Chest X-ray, AP view. Patient: 40 years old, sex M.
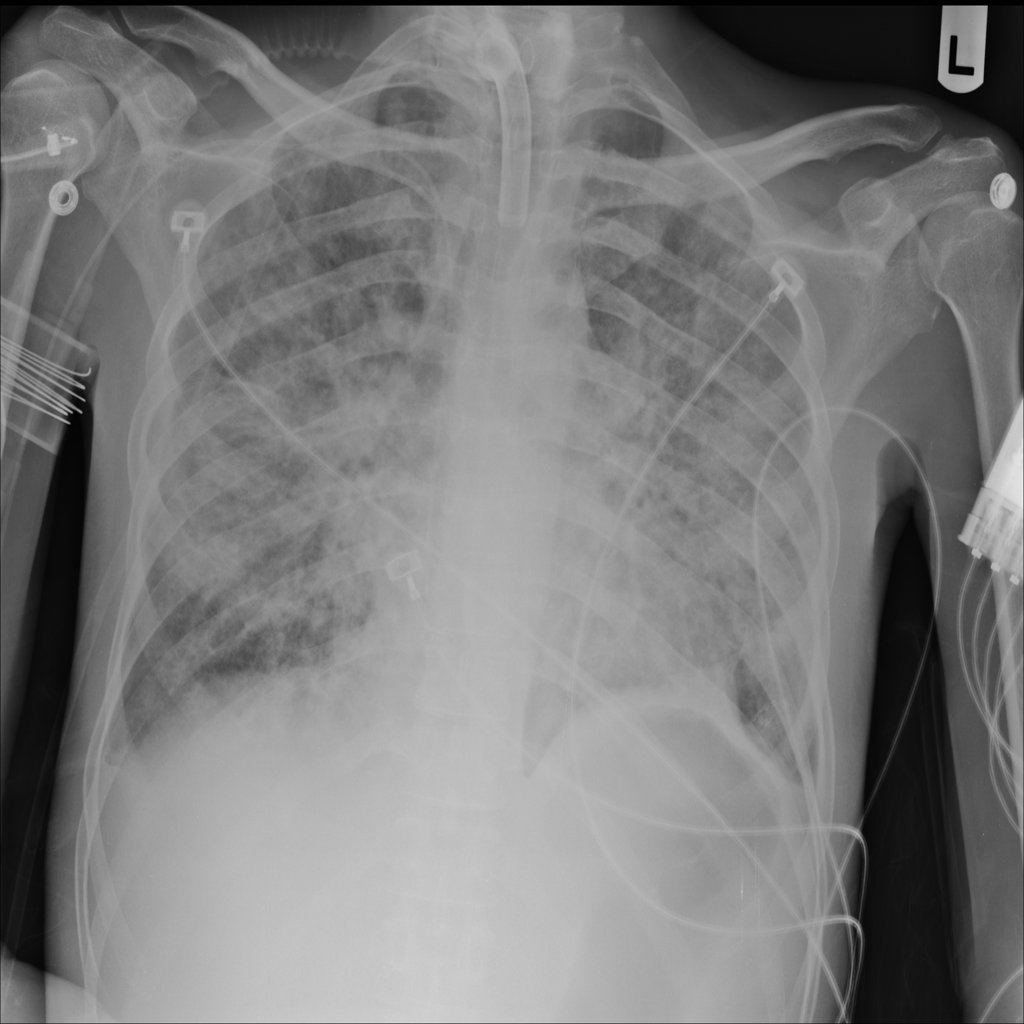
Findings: No Finding